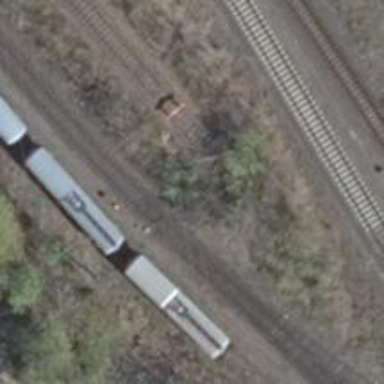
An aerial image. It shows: Railway switch.